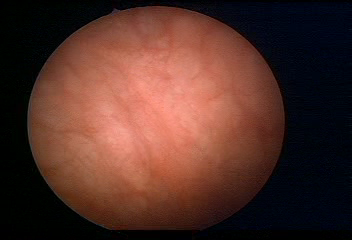
Modality: WLC
Class: Normal mucosa
Bladder cancer association: No